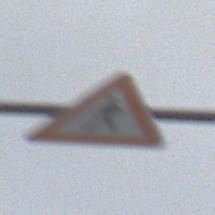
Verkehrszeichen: FussgaengerRechts
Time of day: Midday
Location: Outdoor (Nature)
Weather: Overcast
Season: NotSpecified
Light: Natural